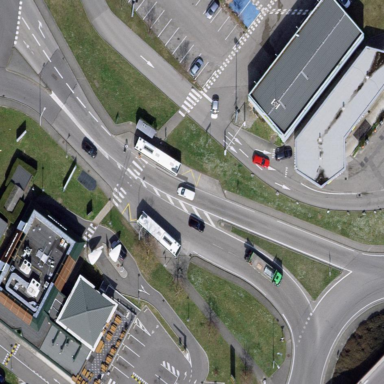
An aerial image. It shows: Traffic calming island.